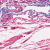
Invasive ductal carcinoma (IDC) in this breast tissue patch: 0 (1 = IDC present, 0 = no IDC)